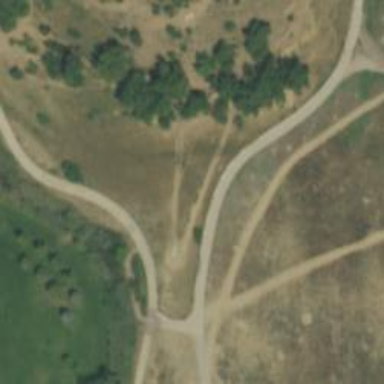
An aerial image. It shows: Disc golf tee.